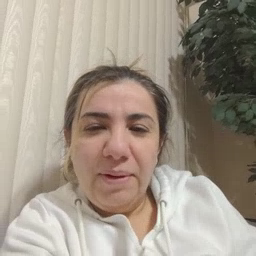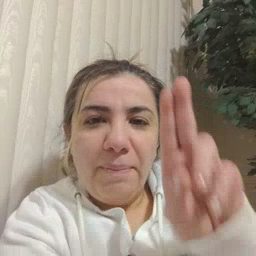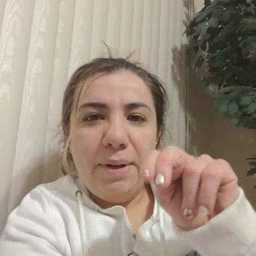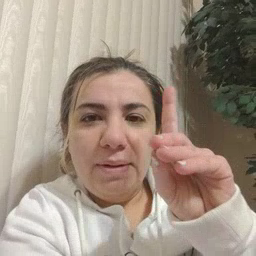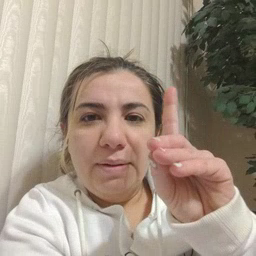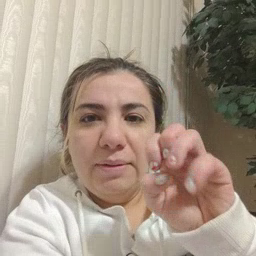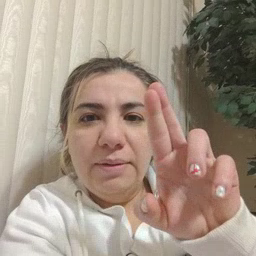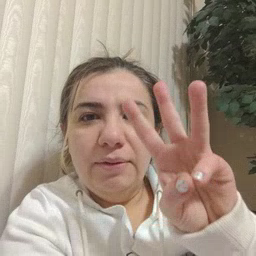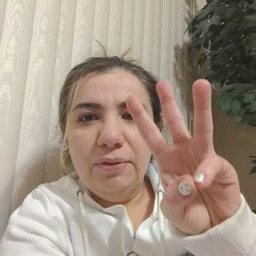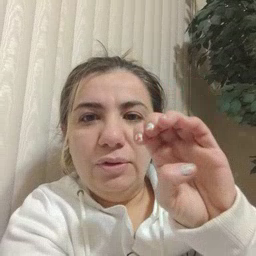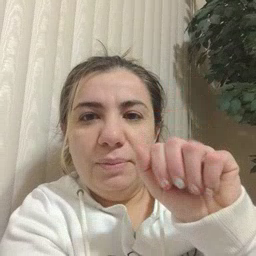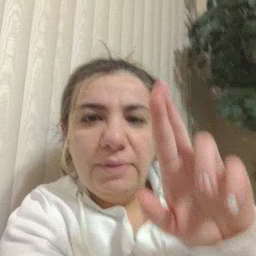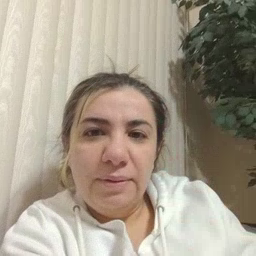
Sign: underwear